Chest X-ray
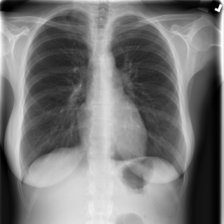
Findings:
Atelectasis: negative
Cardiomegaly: negative
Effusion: negative
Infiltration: negative
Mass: negative
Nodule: negative
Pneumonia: negative
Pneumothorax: negative
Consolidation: negative
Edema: negative
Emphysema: negative
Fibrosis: negative
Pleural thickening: negative
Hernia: negative